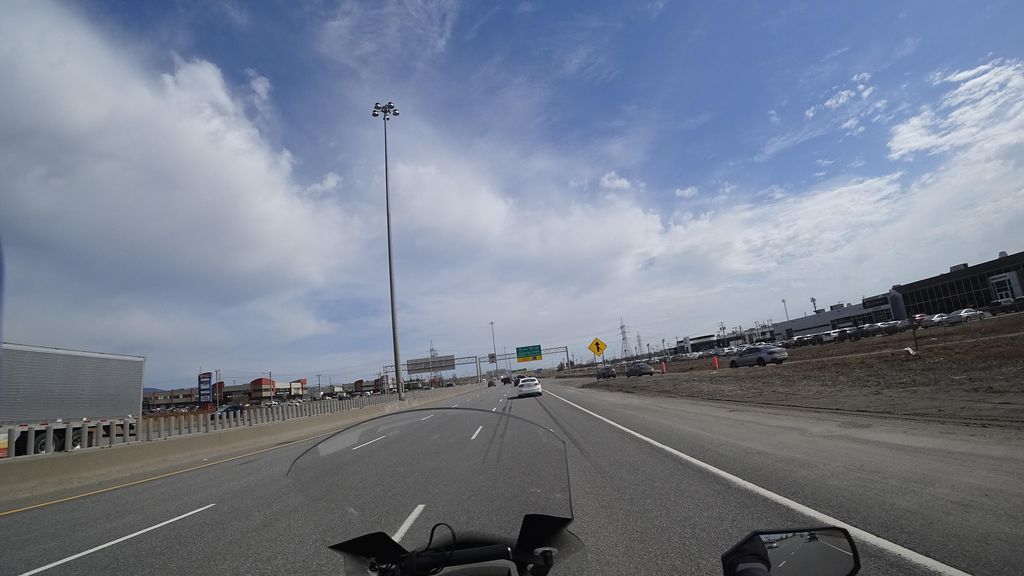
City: quebec_city